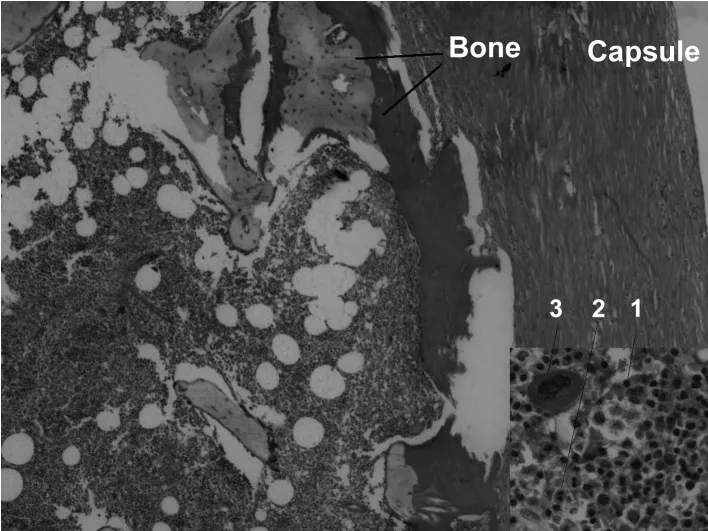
Bone trabeculae and cyst wall (H&E, x4). The inset shows the following bone marrow cells: 1, erythroblasts; 2, myeloid series; and 3, megakaryocytes (H&E; magnification, x20). H&E, hematoxylin and eosin.
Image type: pathology (h&e)